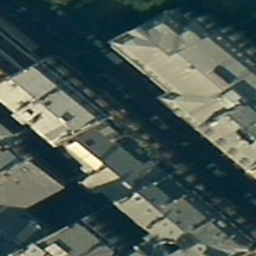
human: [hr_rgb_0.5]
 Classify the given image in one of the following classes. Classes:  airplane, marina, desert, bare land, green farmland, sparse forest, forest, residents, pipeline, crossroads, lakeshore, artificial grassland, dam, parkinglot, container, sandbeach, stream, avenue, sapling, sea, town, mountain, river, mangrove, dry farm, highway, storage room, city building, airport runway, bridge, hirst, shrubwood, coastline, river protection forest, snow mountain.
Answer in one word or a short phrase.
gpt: city building